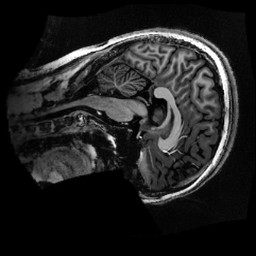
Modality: MP2RAGE
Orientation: sagittal
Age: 21
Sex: female
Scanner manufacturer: siemens
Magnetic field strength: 6.98 T
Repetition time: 6 s
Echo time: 0.00283 s